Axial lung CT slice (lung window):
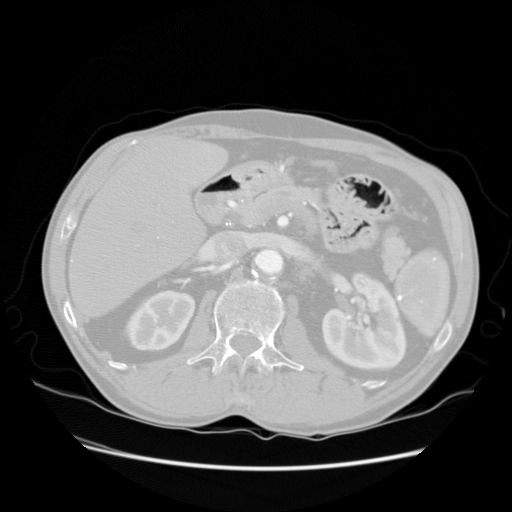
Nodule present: no